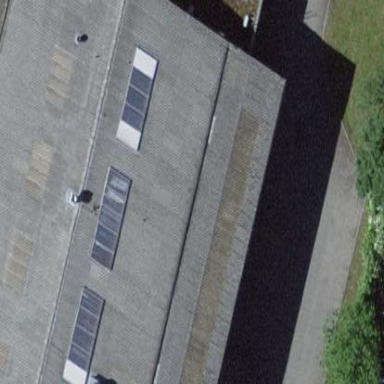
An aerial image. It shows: Industrial building.